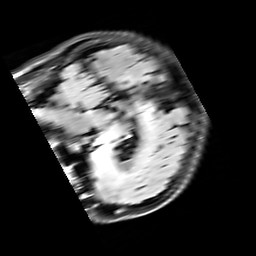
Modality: FLAIR
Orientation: sagittal
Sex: female
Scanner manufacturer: siemens
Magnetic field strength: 3 T
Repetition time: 10 s
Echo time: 0.09 s